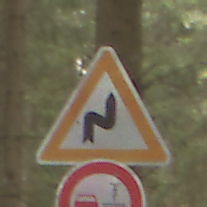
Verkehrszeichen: DoppelkurveRechts
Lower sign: VerbotUeberholenEinspurigeFahrzeuge
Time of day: MorningAfternoon
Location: Outdoor (Nature)
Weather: Overcast
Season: Winter
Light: Natural